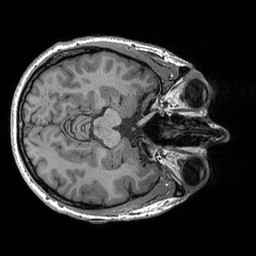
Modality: T1w
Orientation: axial
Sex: male
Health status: healthy
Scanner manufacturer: siemens
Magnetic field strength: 3 T
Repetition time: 2 s
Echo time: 0.00296 s